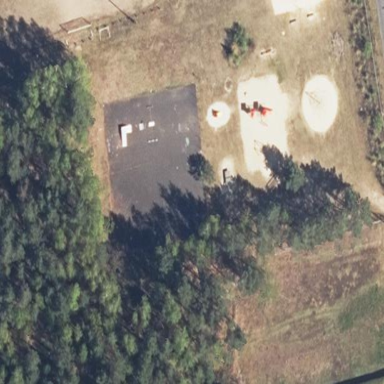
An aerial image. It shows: Playground area for leisure land.